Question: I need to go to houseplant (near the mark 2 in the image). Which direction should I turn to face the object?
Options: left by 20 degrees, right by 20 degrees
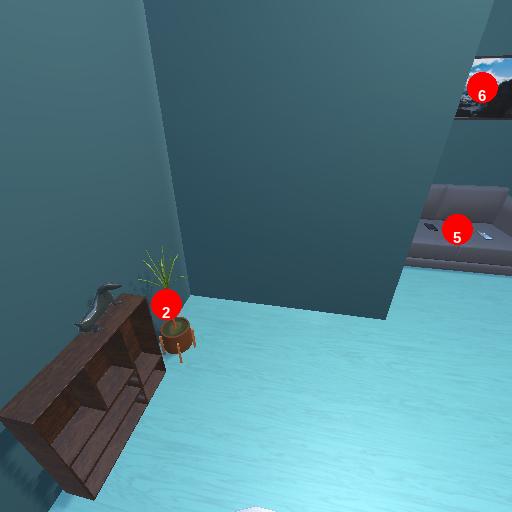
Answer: left by 20 degrees